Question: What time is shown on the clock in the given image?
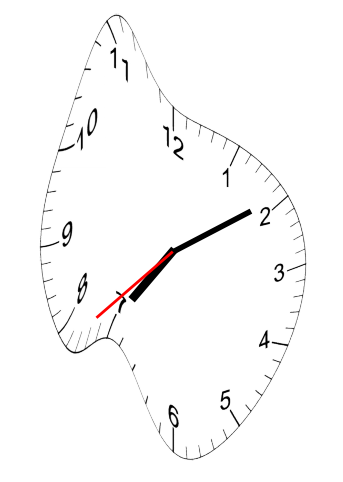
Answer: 07:09:38